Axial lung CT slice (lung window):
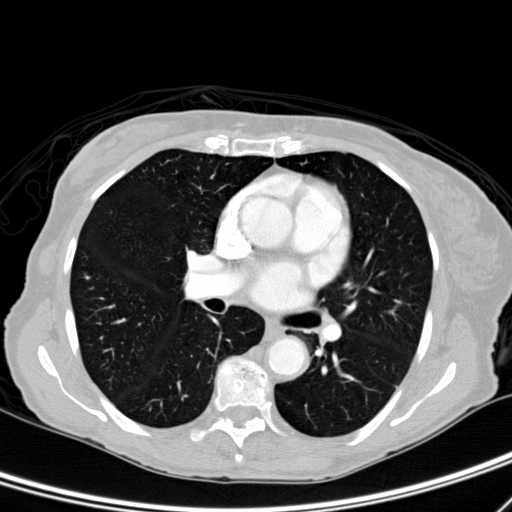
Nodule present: no